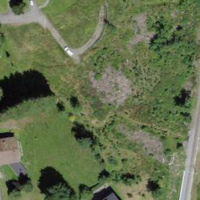
EUNIS habitat code: 43
Species observed at this site:
Cirsium palustre